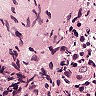
Metastatic tissue present: no